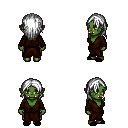
a pixel art fantasy rpg character, female body template, orc, green skin, brown robe, metal pants, white long hairstyle, black slippers, four views (front, back, left, right), 2x2 character sprite sheet, small pixel art, hard edges, no anti-aliasing